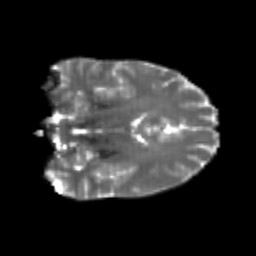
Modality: T2w
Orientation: coronal
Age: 20
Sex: female
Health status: healthy
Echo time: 0.074 s